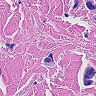
Metastatic tissue present: yes